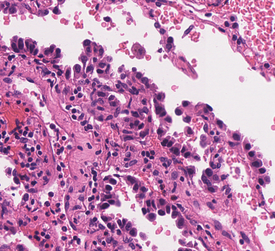
Tumor epithelial tissue: yes
Tumor-associated stroma tissue: yes
Normal tissue: no